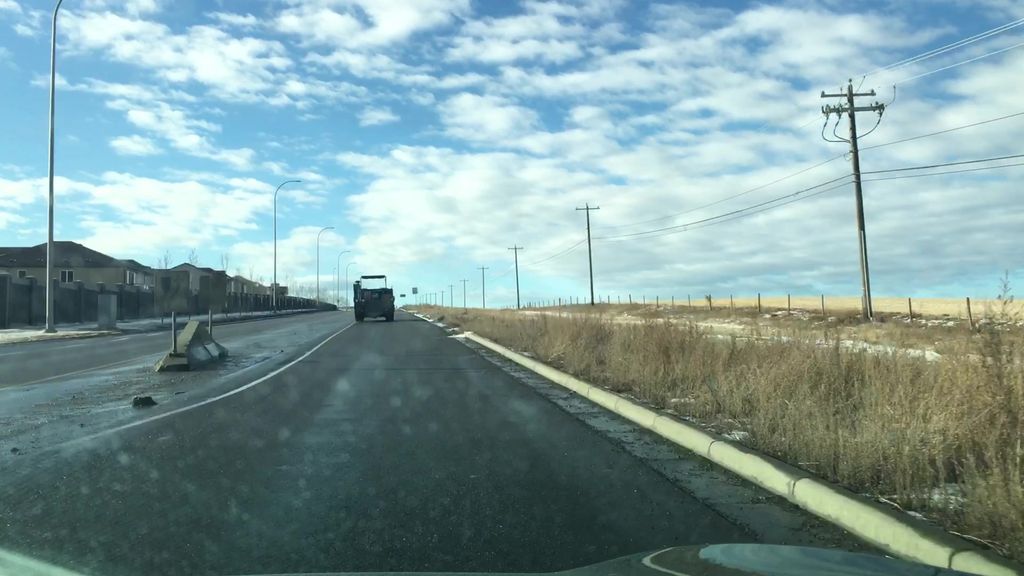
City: calgary